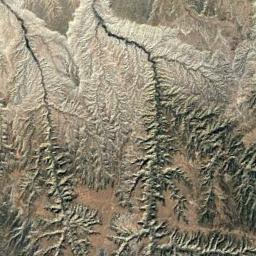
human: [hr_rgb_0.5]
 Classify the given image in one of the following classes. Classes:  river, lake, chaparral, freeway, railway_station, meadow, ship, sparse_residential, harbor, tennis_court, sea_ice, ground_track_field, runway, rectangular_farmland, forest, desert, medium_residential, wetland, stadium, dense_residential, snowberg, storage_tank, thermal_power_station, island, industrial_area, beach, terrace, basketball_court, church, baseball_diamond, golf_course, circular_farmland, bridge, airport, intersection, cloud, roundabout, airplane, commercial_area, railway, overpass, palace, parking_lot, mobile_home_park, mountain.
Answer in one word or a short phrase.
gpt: mountain